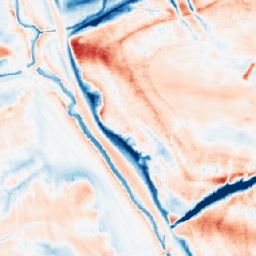
Category: classical
Decomposition family: gaussian_anisotropic
Decomposition parameters: sigma_x: 5
sigma_y: 10
Upsampling method: area
Upsampling parameters: scale: 4
Upsampling scale: 4